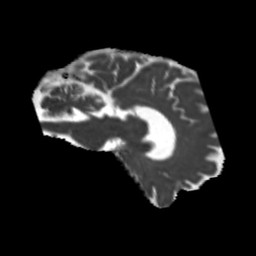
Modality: MD
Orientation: sagittal
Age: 70
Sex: male
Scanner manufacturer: siemens
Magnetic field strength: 3 T
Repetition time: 5.25 s
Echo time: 0.08 s